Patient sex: F
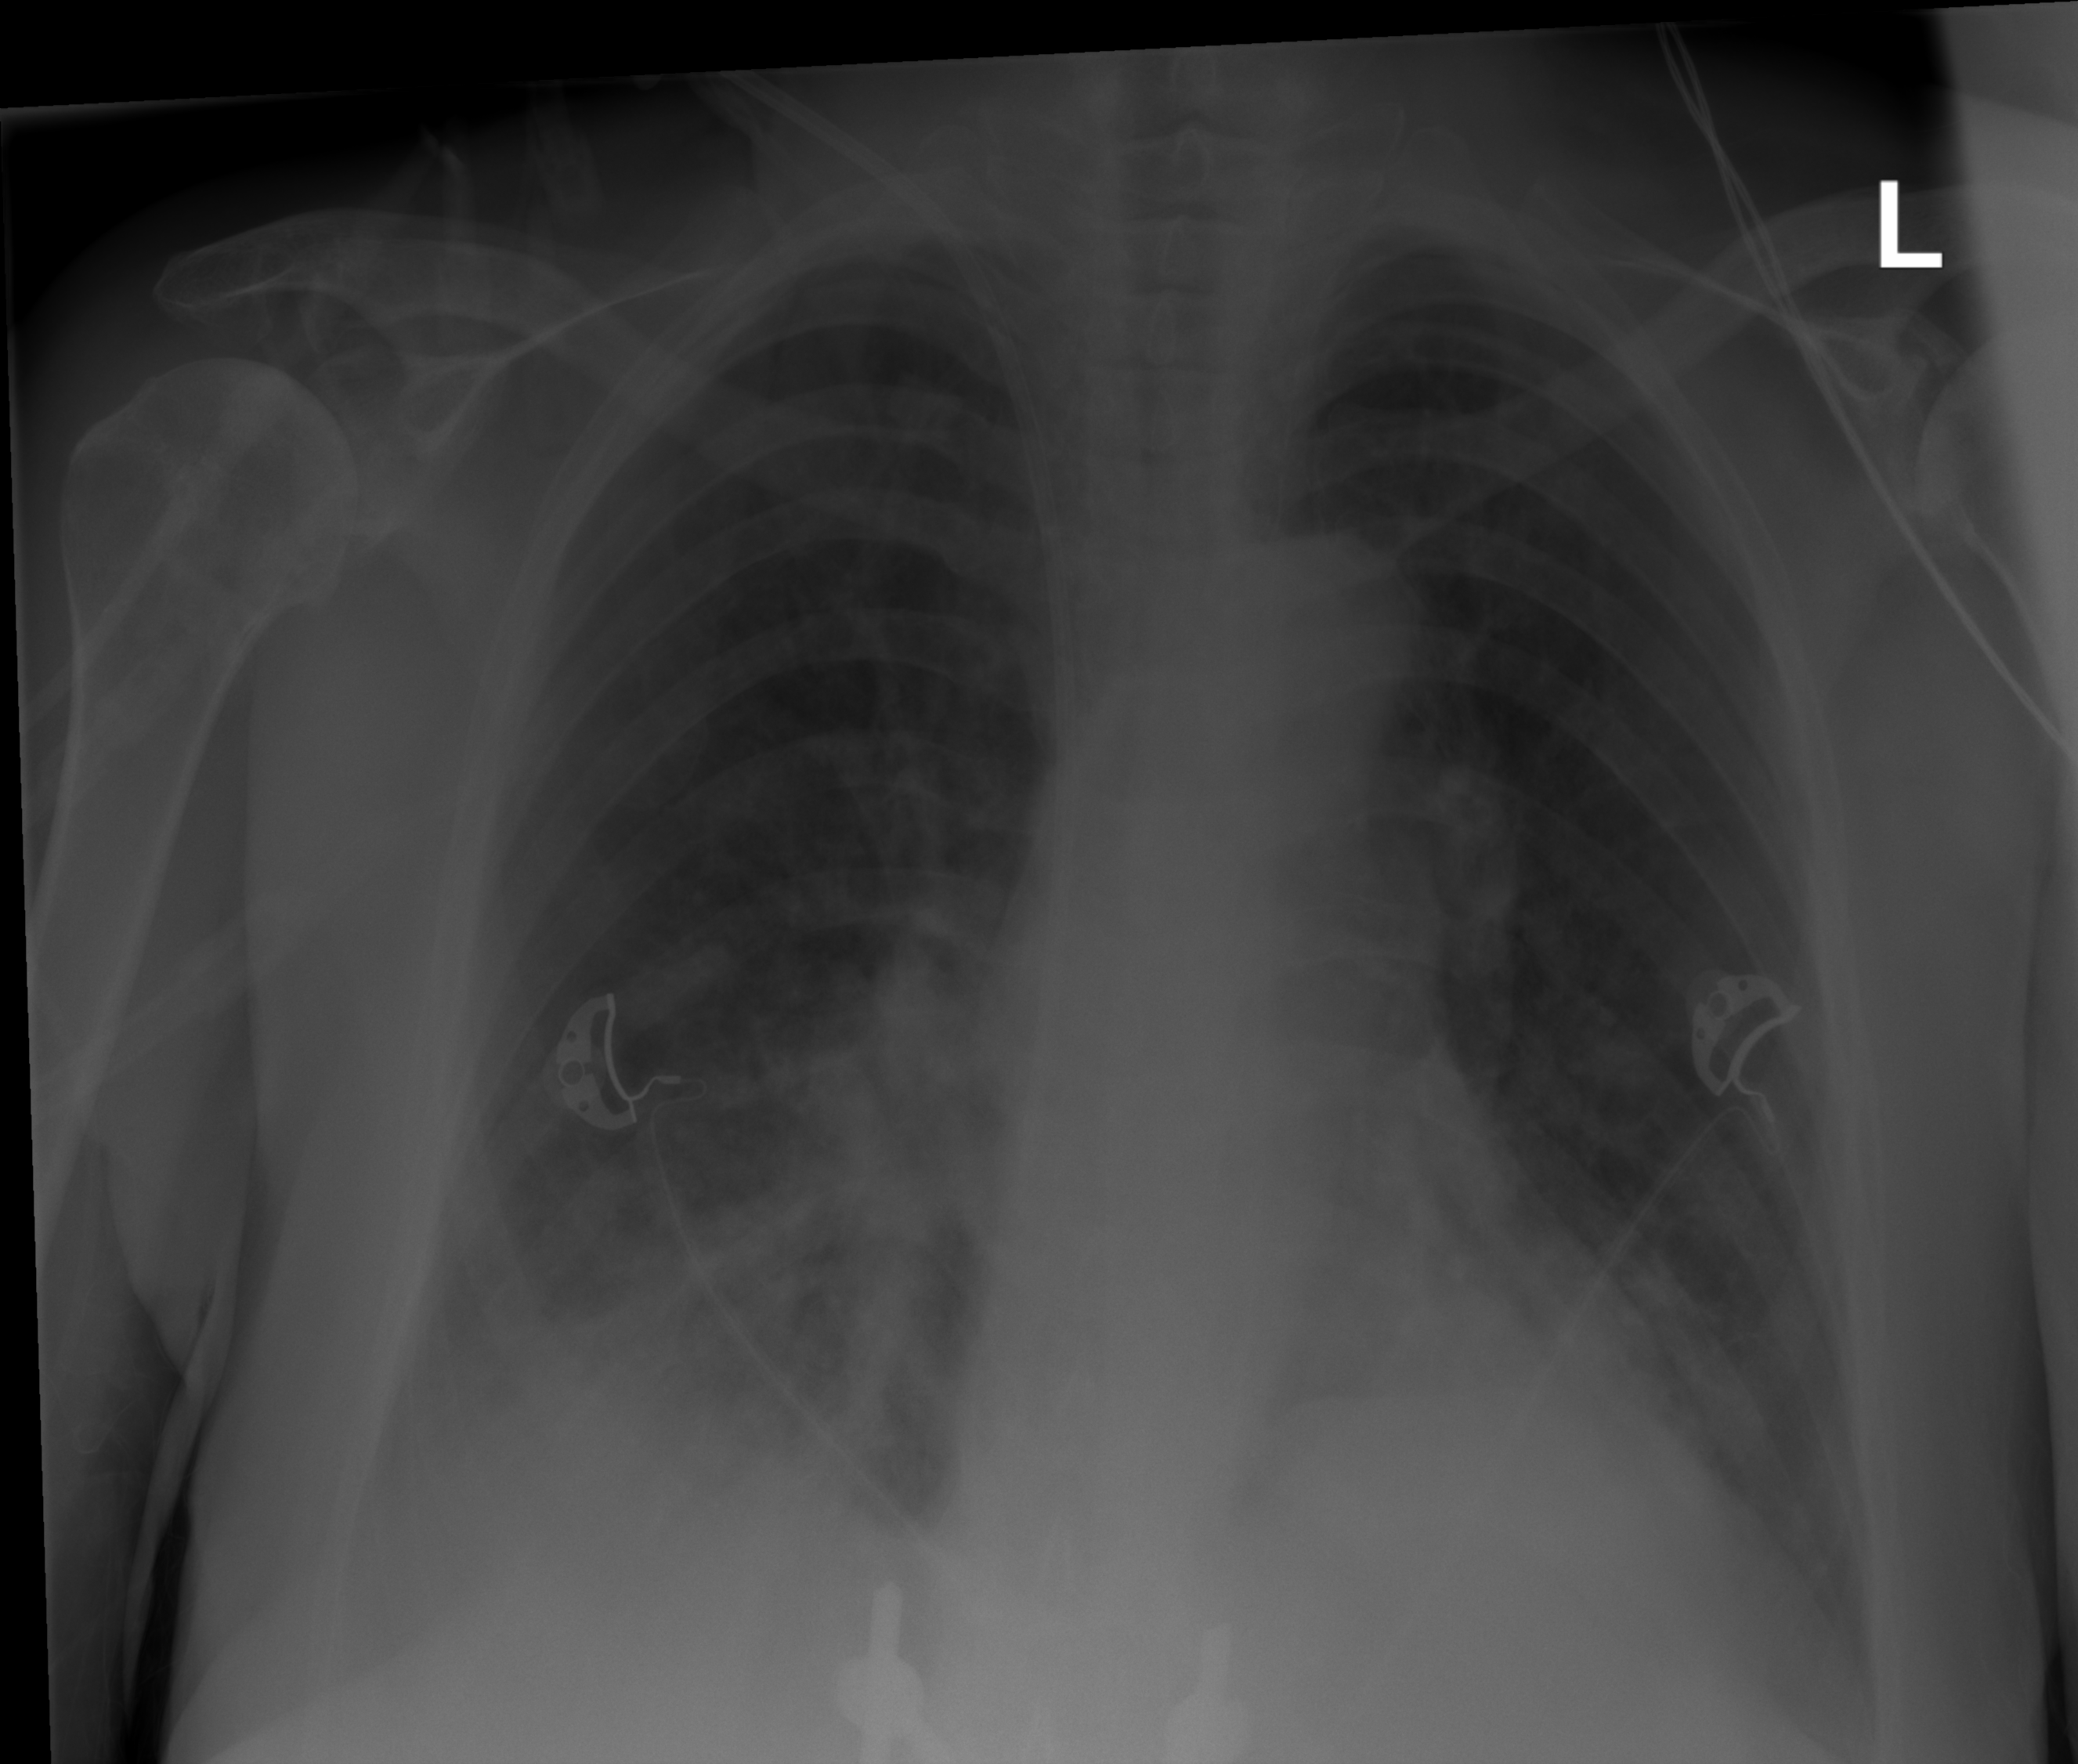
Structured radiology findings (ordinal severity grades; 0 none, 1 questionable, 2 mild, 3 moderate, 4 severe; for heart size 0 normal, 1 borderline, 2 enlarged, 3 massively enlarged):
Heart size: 0
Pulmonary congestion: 0
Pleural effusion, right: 2
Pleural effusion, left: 0
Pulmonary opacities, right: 3
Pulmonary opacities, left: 2
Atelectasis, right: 2
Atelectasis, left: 0